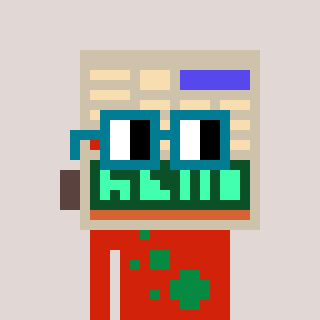
a pixel art character with square dark green glasses, a calculator-shaped head and a red-colored body on a warm background